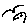
Label: bird